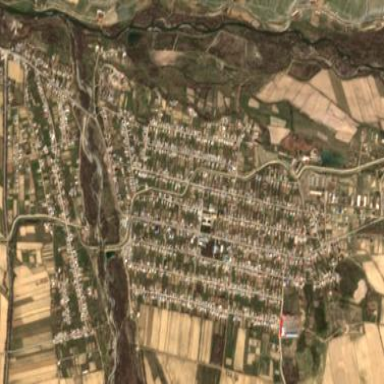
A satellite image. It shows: Residential area in village.